Question: I have a modal popup window and I'm trying to position my error message for a required field. As you can see, I get a scroll bar but I would like the error message to hang off of the popup window (as I've highlighted with the dashed line). Is this possible?
HTML:
'''
<span class="field-validation-error" data-valmsg-for="Street1" data-valmsg-replace="true" style="z-index: 99999; position: absolute; top: 96.953125px; left: 315.5625px;width: 150px;"><span for="Street1" class="" style="">This is a required field.</span></span>
'''

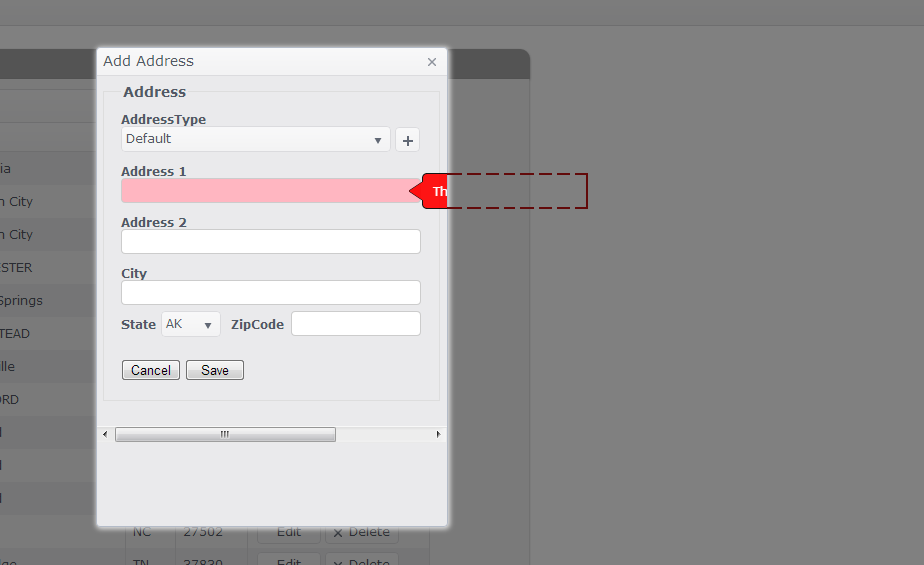
Answer: I ended up moving the error message to the middle of the textbox. I didn't want to increase the width of the modal window just to make room for the error messages. That would be too much white space.